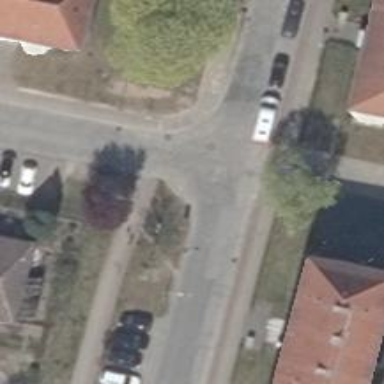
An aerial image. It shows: Residential road with sidewalk on the left.